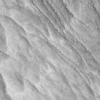
Label: not_dusty